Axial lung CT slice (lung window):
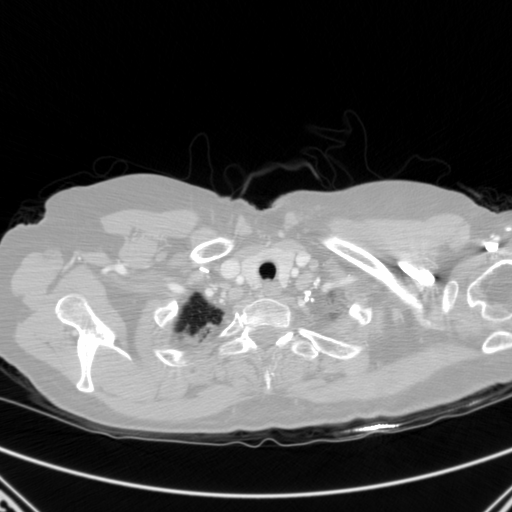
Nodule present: no